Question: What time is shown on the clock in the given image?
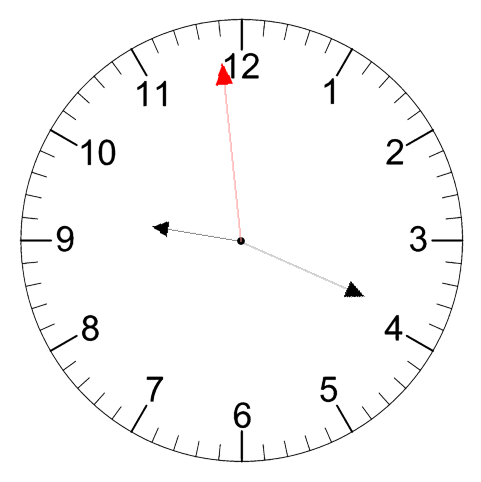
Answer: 09:18:59